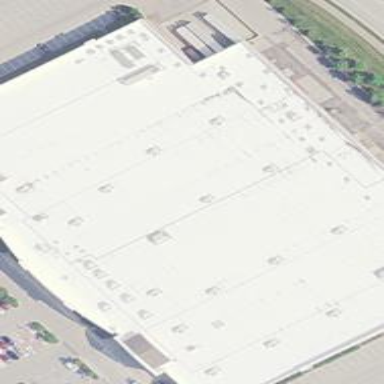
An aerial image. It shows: Retail building that houses department store.